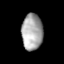
Tissue: lung
Cell type: Endothelial cells
Senescence score: 0.5417
Nuclear area (px): 748
Mean DAPI intensity: 167.537